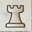
Piece: wR